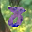
Label: 8